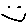
Label: smiley face